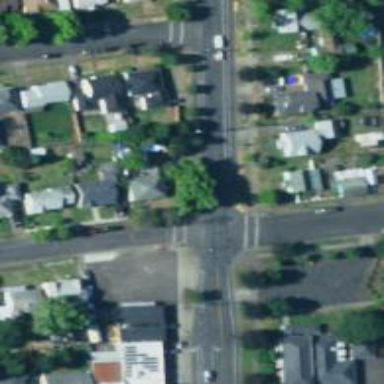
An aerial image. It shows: Marked road crossing.